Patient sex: M
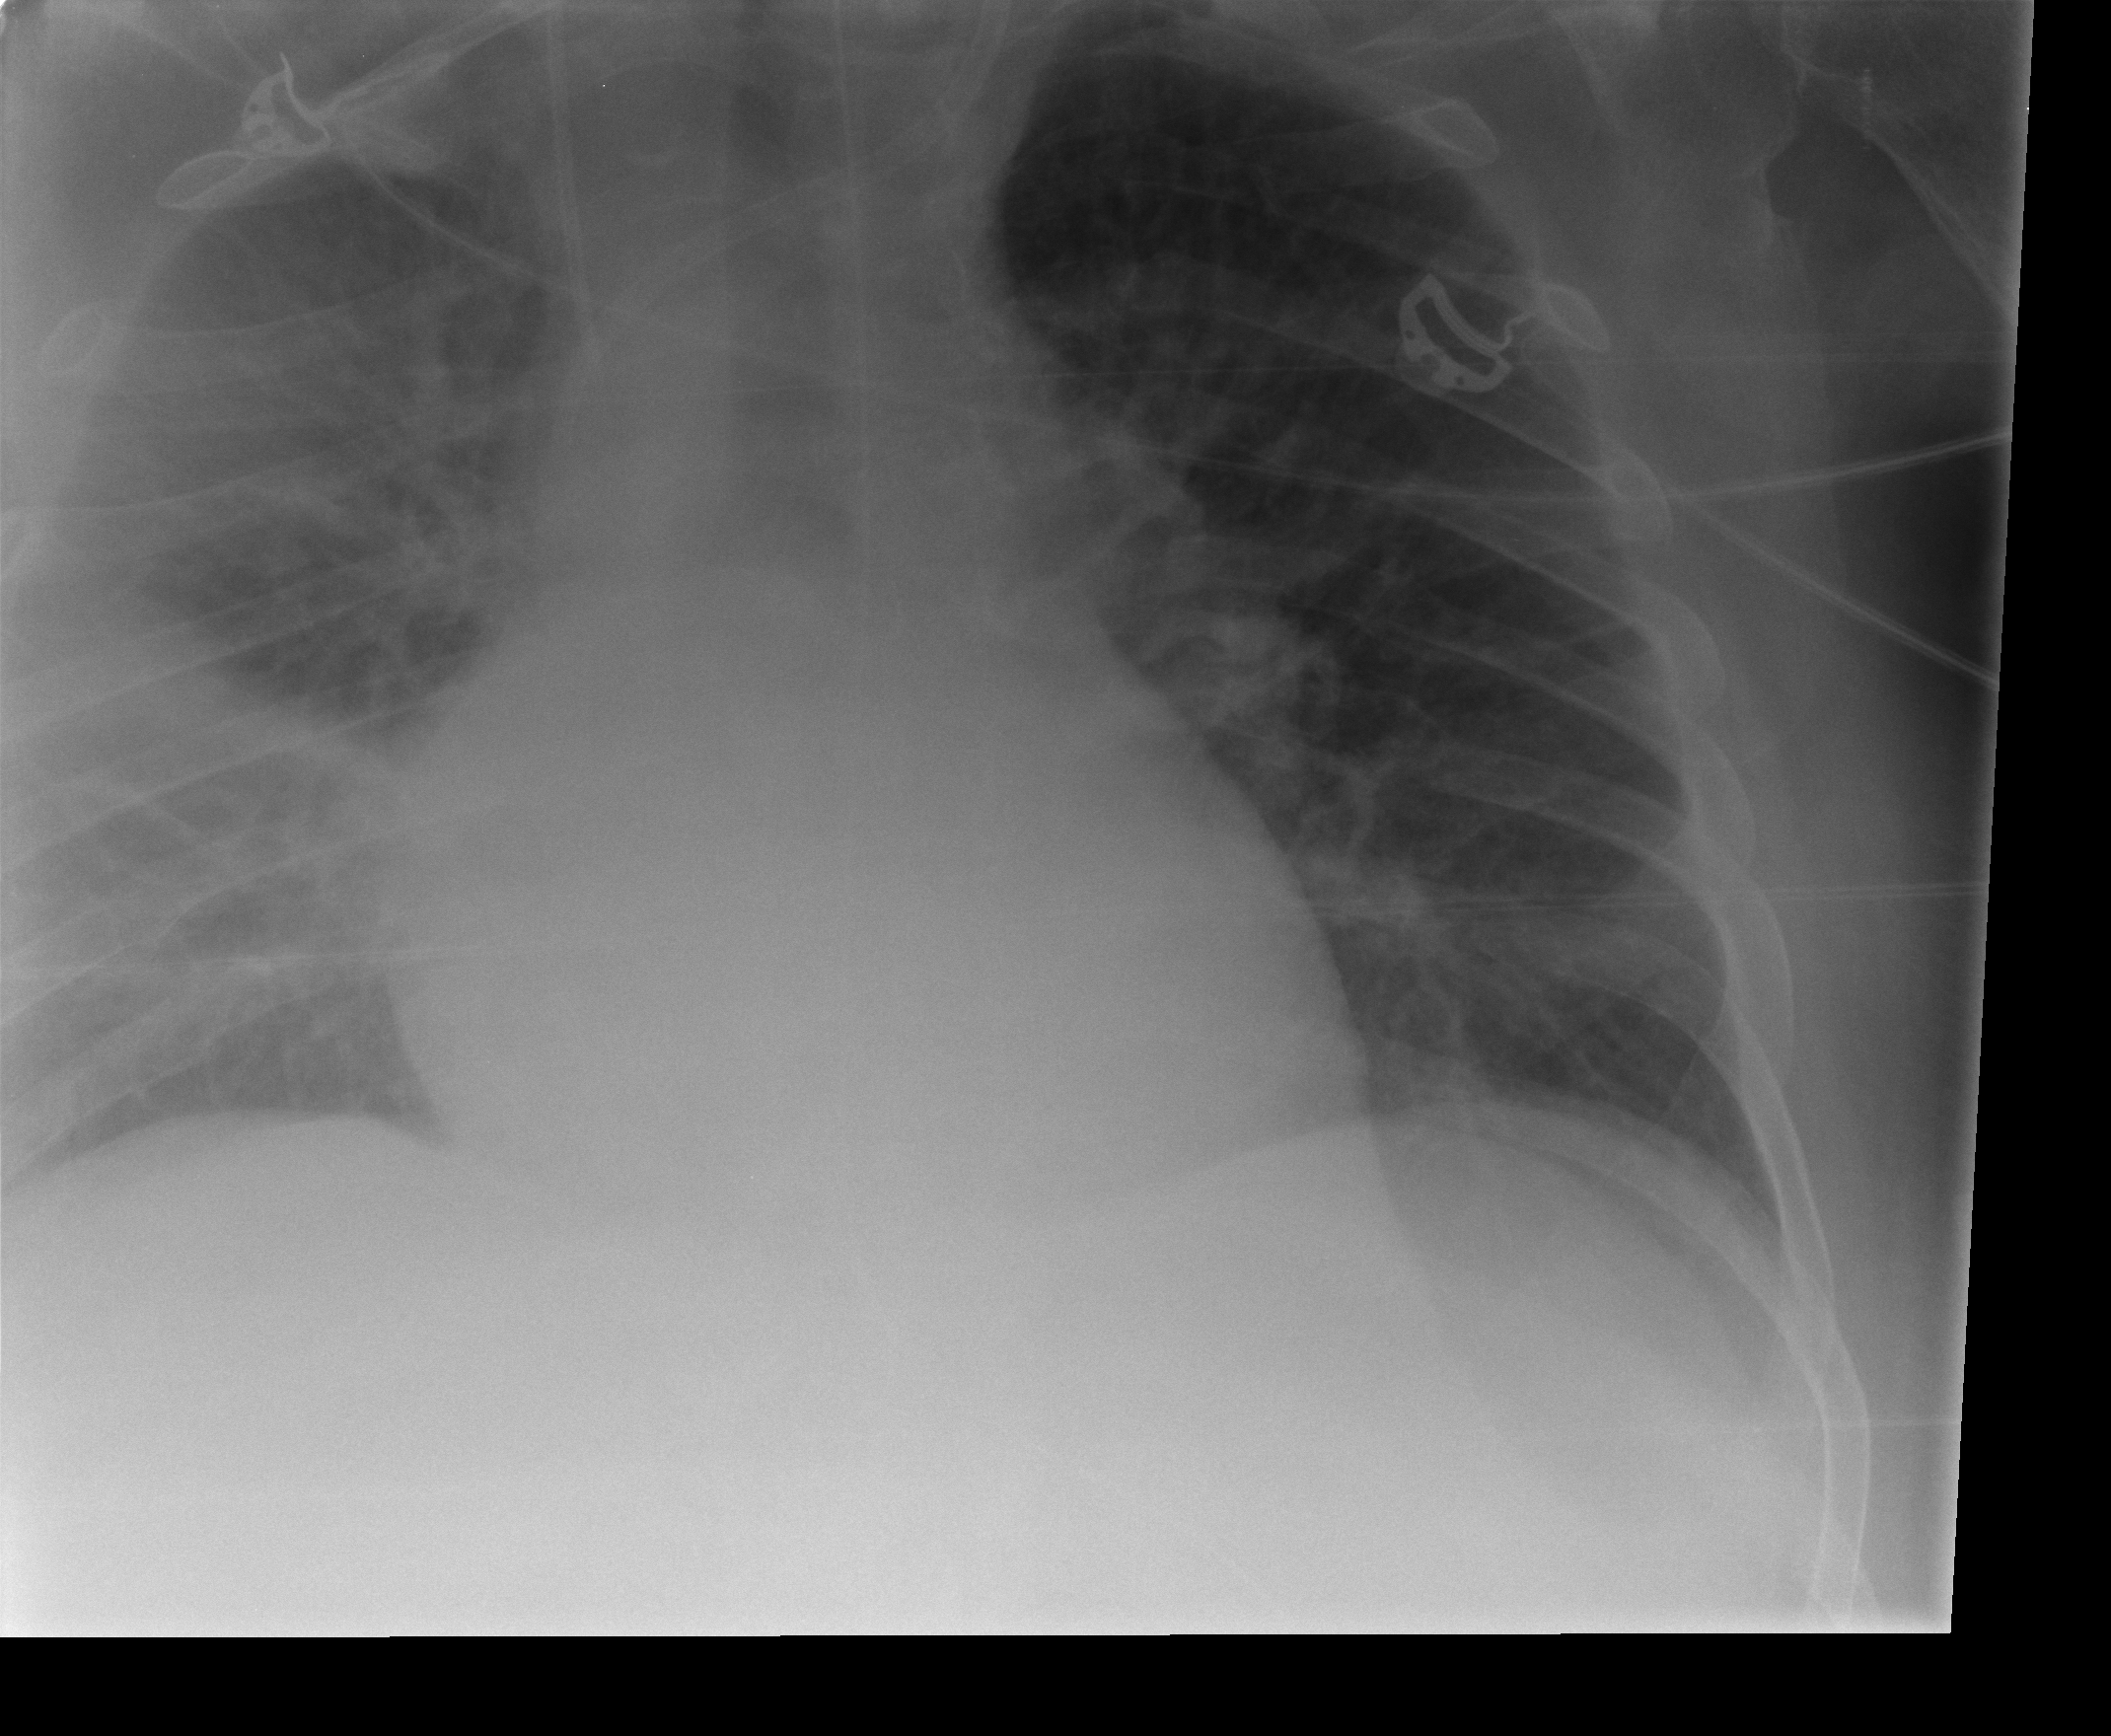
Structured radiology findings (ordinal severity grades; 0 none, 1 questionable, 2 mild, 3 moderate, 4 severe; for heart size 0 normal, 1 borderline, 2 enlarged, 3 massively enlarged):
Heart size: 2
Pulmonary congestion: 3
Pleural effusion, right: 3
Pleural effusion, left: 2
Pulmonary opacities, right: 2
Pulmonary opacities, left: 2
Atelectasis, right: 3
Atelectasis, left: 2